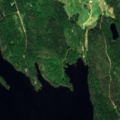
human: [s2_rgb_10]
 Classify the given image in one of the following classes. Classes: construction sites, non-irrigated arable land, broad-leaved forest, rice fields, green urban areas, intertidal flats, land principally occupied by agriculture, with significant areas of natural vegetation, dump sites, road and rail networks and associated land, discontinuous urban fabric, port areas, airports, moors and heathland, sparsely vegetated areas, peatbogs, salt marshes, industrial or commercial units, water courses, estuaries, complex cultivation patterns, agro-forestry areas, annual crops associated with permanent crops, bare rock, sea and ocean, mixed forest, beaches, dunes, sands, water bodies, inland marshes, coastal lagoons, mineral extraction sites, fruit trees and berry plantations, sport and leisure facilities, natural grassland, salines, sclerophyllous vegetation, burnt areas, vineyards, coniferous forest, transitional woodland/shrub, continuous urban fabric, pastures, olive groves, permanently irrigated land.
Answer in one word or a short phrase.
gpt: coniferous forest, mixed forest, water bodies